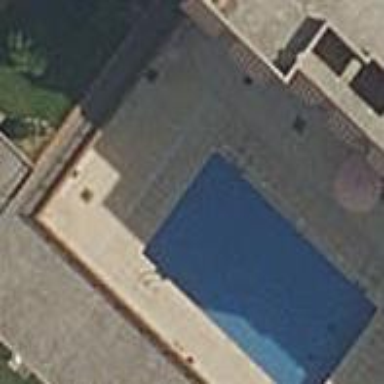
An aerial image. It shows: Swimming pool located in leisure land.